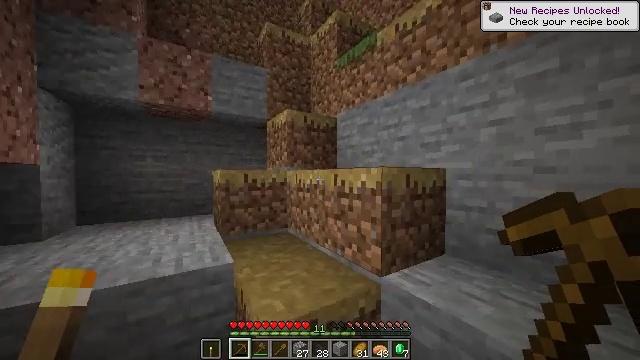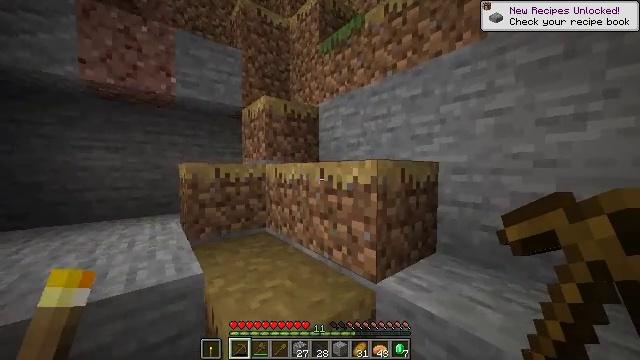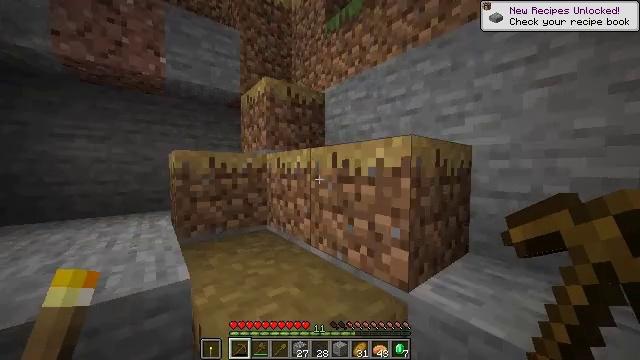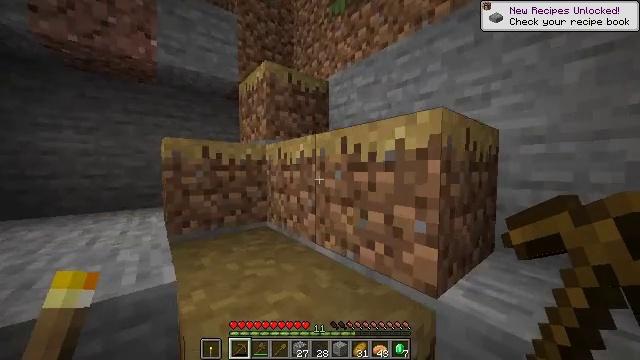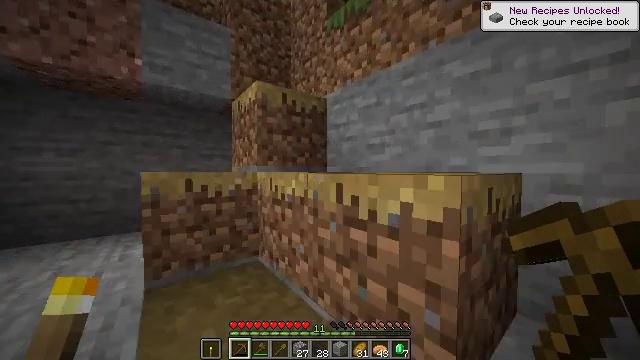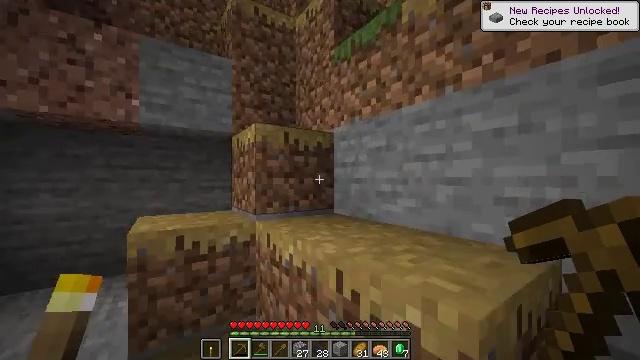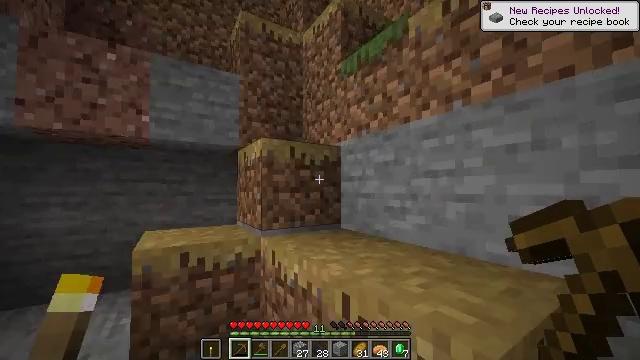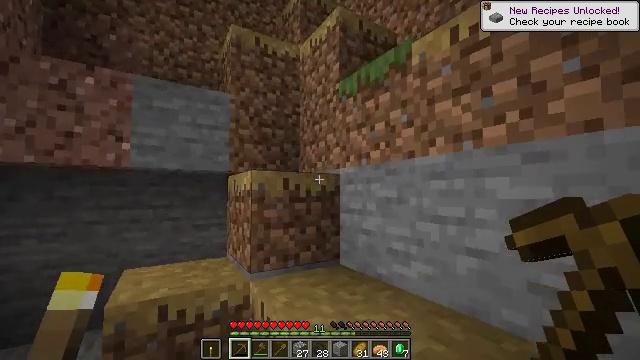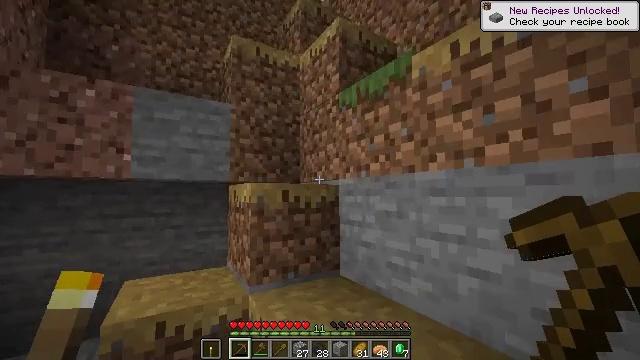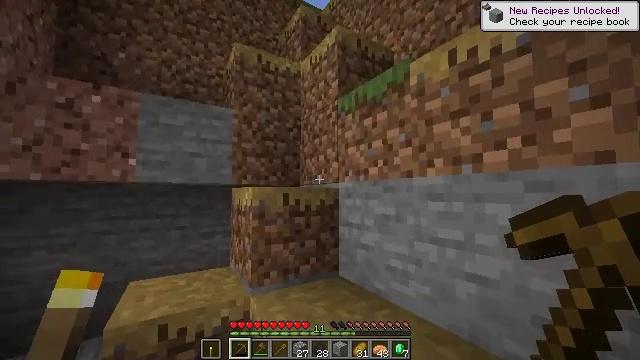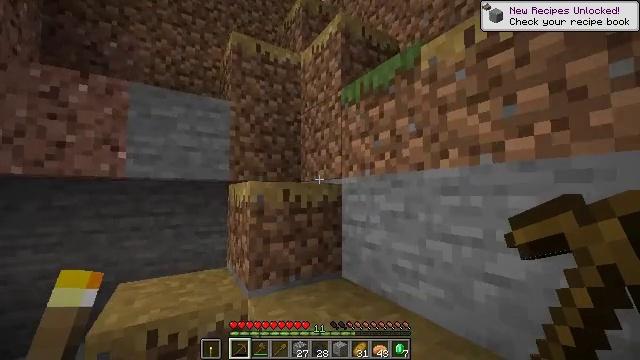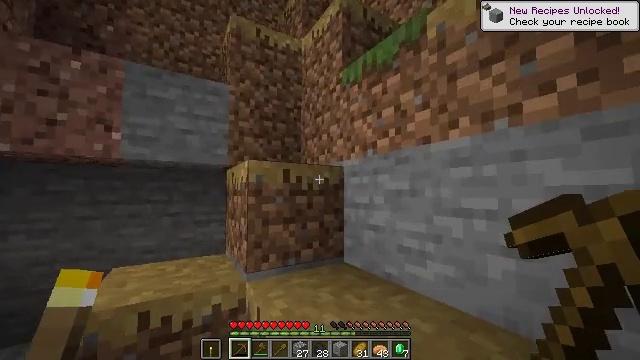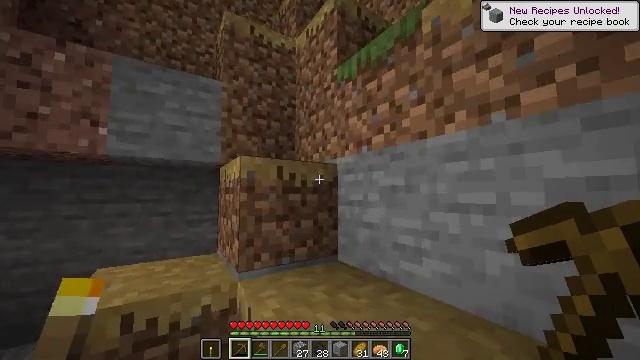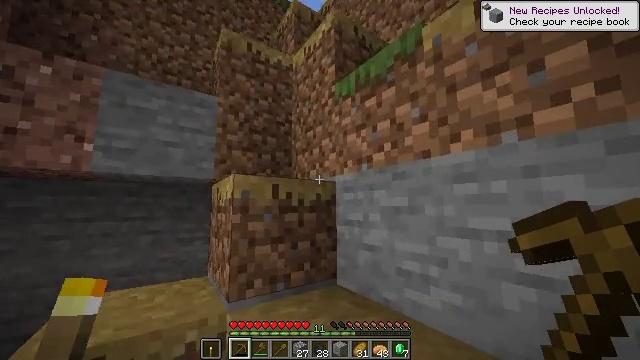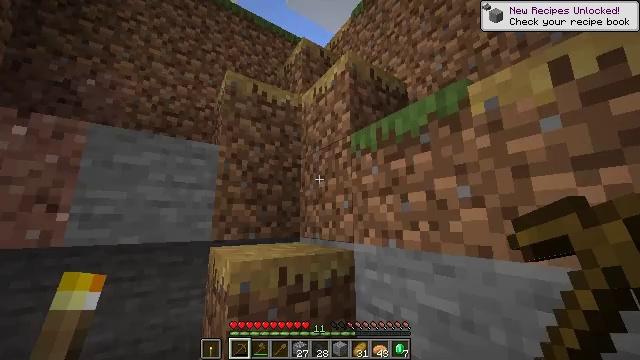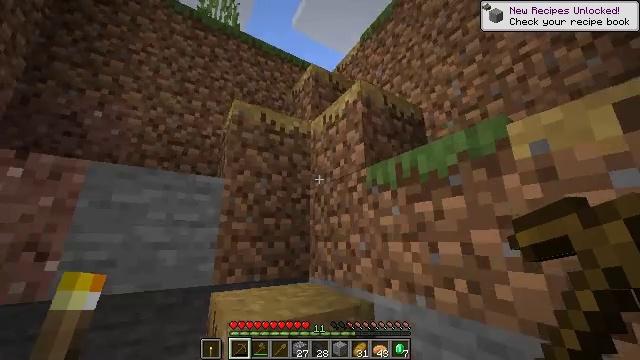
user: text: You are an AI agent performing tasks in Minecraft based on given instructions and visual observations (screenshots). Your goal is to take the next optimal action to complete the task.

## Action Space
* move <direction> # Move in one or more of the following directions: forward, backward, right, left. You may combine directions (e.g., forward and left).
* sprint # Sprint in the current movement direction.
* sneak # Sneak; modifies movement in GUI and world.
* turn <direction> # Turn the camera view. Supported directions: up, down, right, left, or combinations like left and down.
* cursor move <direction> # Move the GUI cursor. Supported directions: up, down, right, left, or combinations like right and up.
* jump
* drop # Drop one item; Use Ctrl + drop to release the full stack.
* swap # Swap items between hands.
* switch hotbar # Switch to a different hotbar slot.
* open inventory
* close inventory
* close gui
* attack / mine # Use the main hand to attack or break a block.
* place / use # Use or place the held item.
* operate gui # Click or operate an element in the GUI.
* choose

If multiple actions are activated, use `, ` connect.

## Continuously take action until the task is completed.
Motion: motion action
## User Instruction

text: Clear the ground by mining grass.
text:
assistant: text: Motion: move forward, sprint, turn right and down
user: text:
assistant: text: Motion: move forward, sprint
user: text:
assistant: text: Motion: move forward, sprint, jump
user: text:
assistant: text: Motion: move forward, sprint, jump
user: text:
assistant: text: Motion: move forward and move left, sprint, turn left and up, jump
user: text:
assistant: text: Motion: move forward and move left, sprint, turn left and up, jump
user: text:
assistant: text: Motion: move forward and move left, sprint
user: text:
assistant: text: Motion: move forward and move left, sprint
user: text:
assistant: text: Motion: move forward and move left, sprint
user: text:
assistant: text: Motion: move forward and move left, sprint
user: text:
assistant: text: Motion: move forward and move right, sprint
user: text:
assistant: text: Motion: move forward and move right, sprint, turn right
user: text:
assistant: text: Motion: move forward and move right, sprint, turn right and up, jump
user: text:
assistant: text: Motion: move forward and move right, sprint, turn left and up, jump
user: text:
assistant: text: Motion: move forward and move right, sprint, turn left and up, jump
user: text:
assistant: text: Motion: move forward and move right, sprint, turn up
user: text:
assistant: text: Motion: move forward and move right, sprint, turn left and up
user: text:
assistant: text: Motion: move forward, sprint
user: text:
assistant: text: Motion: move forward, sprint
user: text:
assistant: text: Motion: move forward, sprint
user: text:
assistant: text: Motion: move forward, sprint, jump
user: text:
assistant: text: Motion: move forward and move left, sprint, jump
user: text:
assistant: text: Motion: move forward and move left, sprint, turn left and down, jump
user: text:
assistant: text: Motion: move forward and move left, sprint, turn right and down
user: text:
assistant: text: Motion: move forward, sprint, turn right and down
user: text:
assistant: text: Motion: move forward, sprint, turn right and down
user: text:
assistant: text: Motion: move forward, sprint, turn right and down
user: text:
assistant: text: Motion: turn right
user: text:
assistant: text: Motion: turn right and down
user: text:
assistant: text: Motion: turn right and down